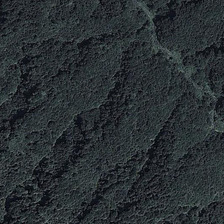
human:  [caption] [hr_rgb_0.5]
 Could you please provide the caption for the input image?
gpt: many dark green trees form a piece of forest .

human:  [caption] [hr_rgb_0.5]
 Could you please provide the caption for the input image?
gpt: many dark green trees form a piece of forest .

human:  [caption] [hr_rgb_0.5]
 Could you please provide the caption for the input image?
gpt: many dark green trees form a piece of forest .

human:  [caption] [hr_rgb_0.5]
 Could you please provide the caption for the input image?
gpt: many dark green trees form a piece of forest .

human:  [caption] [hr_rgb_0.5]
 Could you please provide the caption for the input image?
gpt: many dark green trees form a piece of forest .